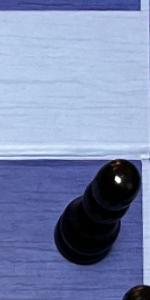
Label: Pawn_Black